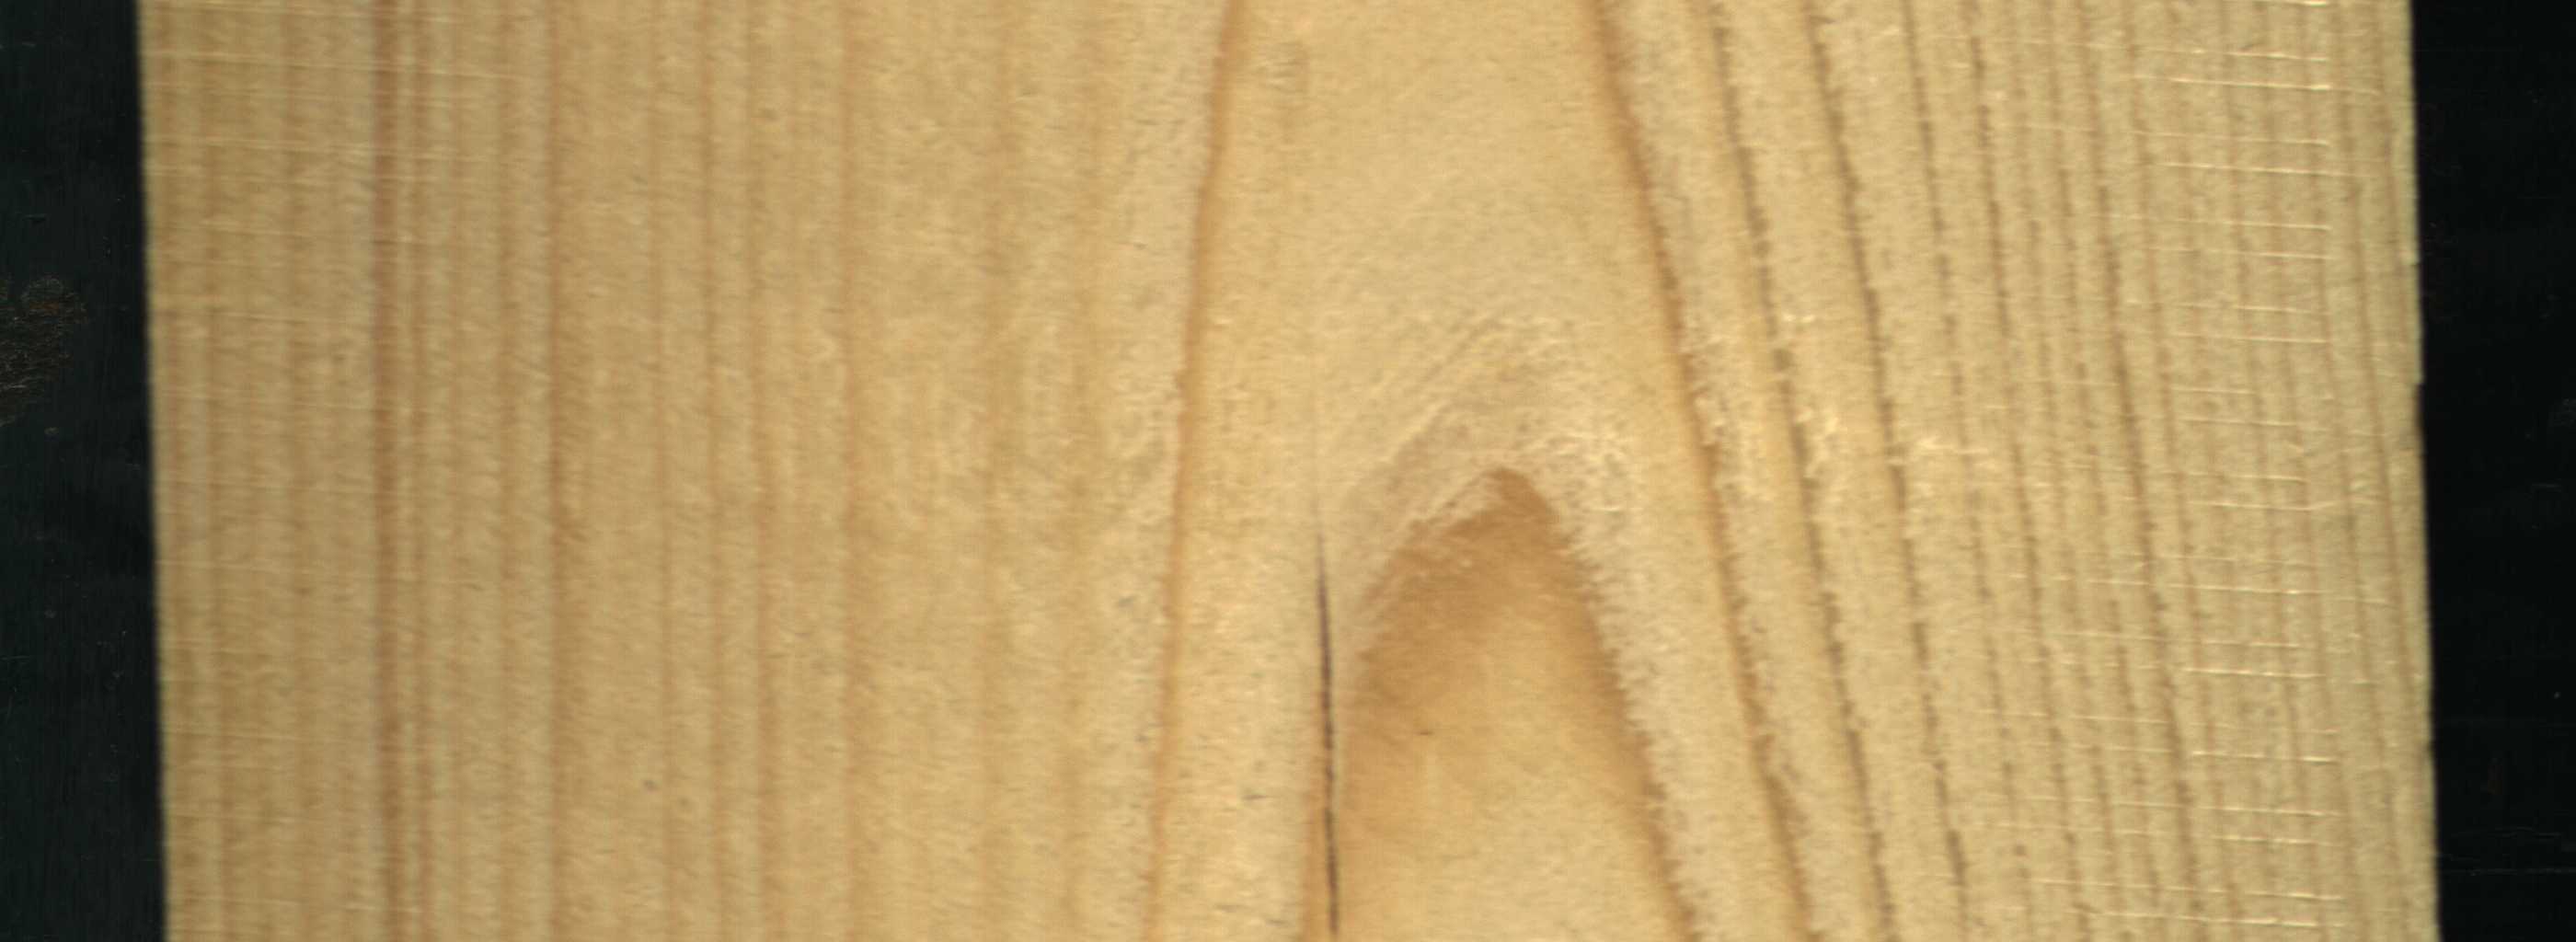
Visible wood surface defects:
Crack